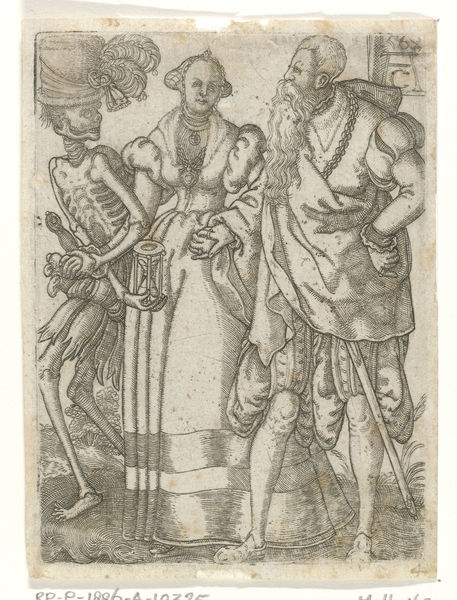
Titel: Echtpaar met de Dood
Künstler: Monogrammist AC (16e eeuw)
Standort: Amsterdam
Institution: Rijksmuseum
Schlagwörter: feder, mann, frau, grau, hut, kleid, schmuck, schwarz, weiss, zeichnung, bart, federn, tod, paar, puffärmel, kette, könig, uhr, ad, memento mori, druck, radierung, stich, schwert, skelett, dürer, turban, albrecht, albrecht dürer, sanduhr, haarnetz, turbahn, enmann, ac